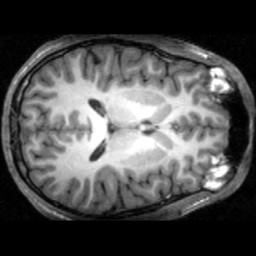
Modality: T1w
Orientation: axial
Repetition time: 0.008948 s
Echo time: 0.001784 s